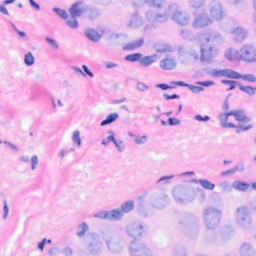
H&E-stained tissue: Breast